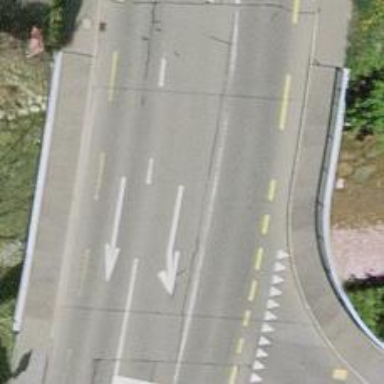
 and designated cycle lanes on both sides as well. The sidewalks are also surfaced with asphalt."